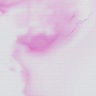
Metastatic tissue present: no